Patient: sex F, age 63
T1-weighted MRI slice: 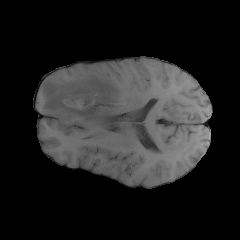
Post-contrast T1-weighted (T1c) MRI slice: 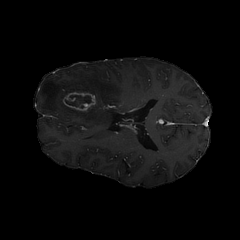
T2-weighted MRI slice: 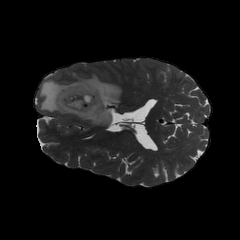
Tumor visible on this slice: yes
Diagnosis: Glioblastoma, IDH-wildtype
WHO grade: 4